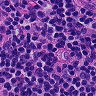
Metastatic tissue present: no